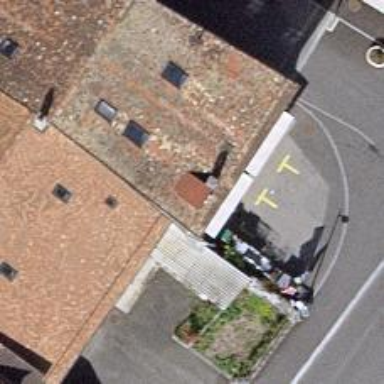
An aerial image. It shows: Convenience shop.